Question: I have a 'Winforms PropertyGrid'.
When trying to set value in a variable.
I want to throw an error to 'PropertyGrid' as error that appears after putting an

There is a way to do this?
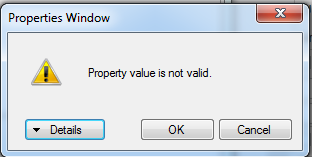
Answer: You simply 'throw' an exception in the 'set':
'''
private int someProperty;
public int SomeProperty {
get { return someProperty; }
set {
if((value % 3) != 0) throw new ArgumentOutOfRangeException(
"the value must be divisible by 3");
someProperty = value;
}
}
'''
Produces: